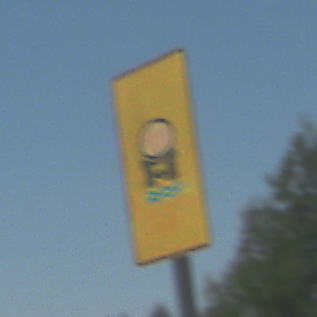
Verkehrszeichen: FahrzeugeMitWassergefaehrdenderLadungOhnePfeilsymbol
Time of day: Midday
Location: Outdoor (Nature)
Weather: Clear
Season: NotSpecified
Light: Natural